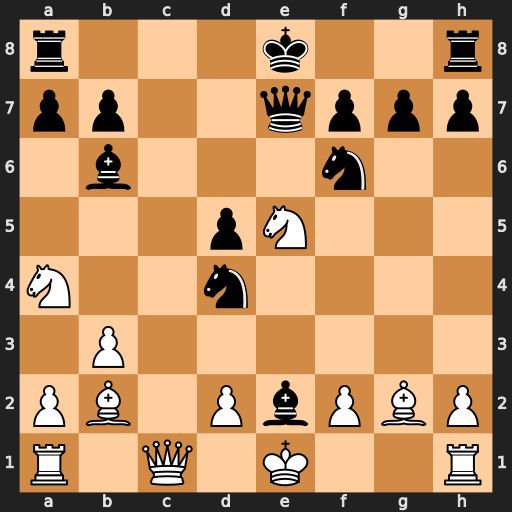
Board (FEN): r3k2r/pp2qppp/1b3n2/3pN3/N2n4/1P6/PB1PbPBP/R1Q1K2R
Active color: w
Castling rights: KQkq
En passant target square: -
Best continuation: Nxb6 Qxe5 Bxd4 Qxd4 Nxa8